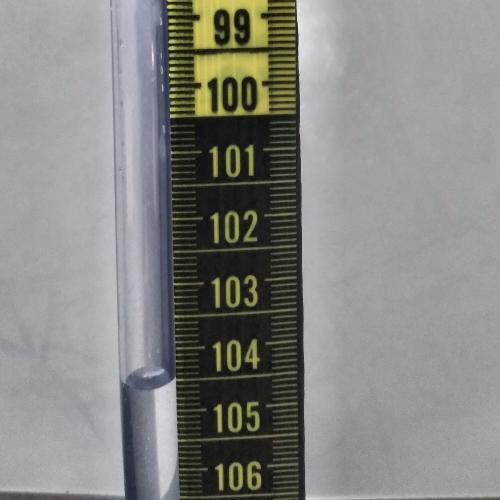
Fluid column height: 104.5 cm